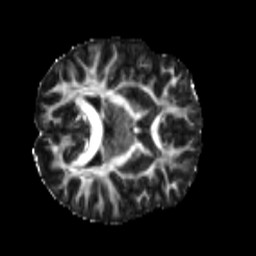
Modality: FA
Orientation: axial
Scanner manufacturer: siemens
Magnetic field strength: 3 T
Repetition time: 4 s
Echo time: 0.0594 s